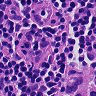
Metastatic tissue present: yes